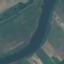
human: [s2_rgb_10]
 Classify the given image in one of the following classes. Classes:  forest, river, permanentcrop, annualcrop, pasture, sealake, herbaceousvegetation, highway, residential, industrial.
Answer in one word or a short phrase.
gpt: River